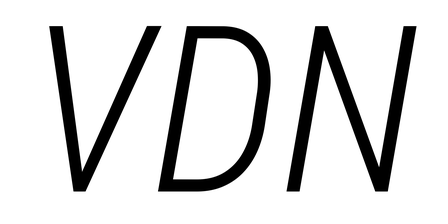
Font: Roboto-Italic_Condensed_Light_Italic